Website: apple
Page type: address-validator
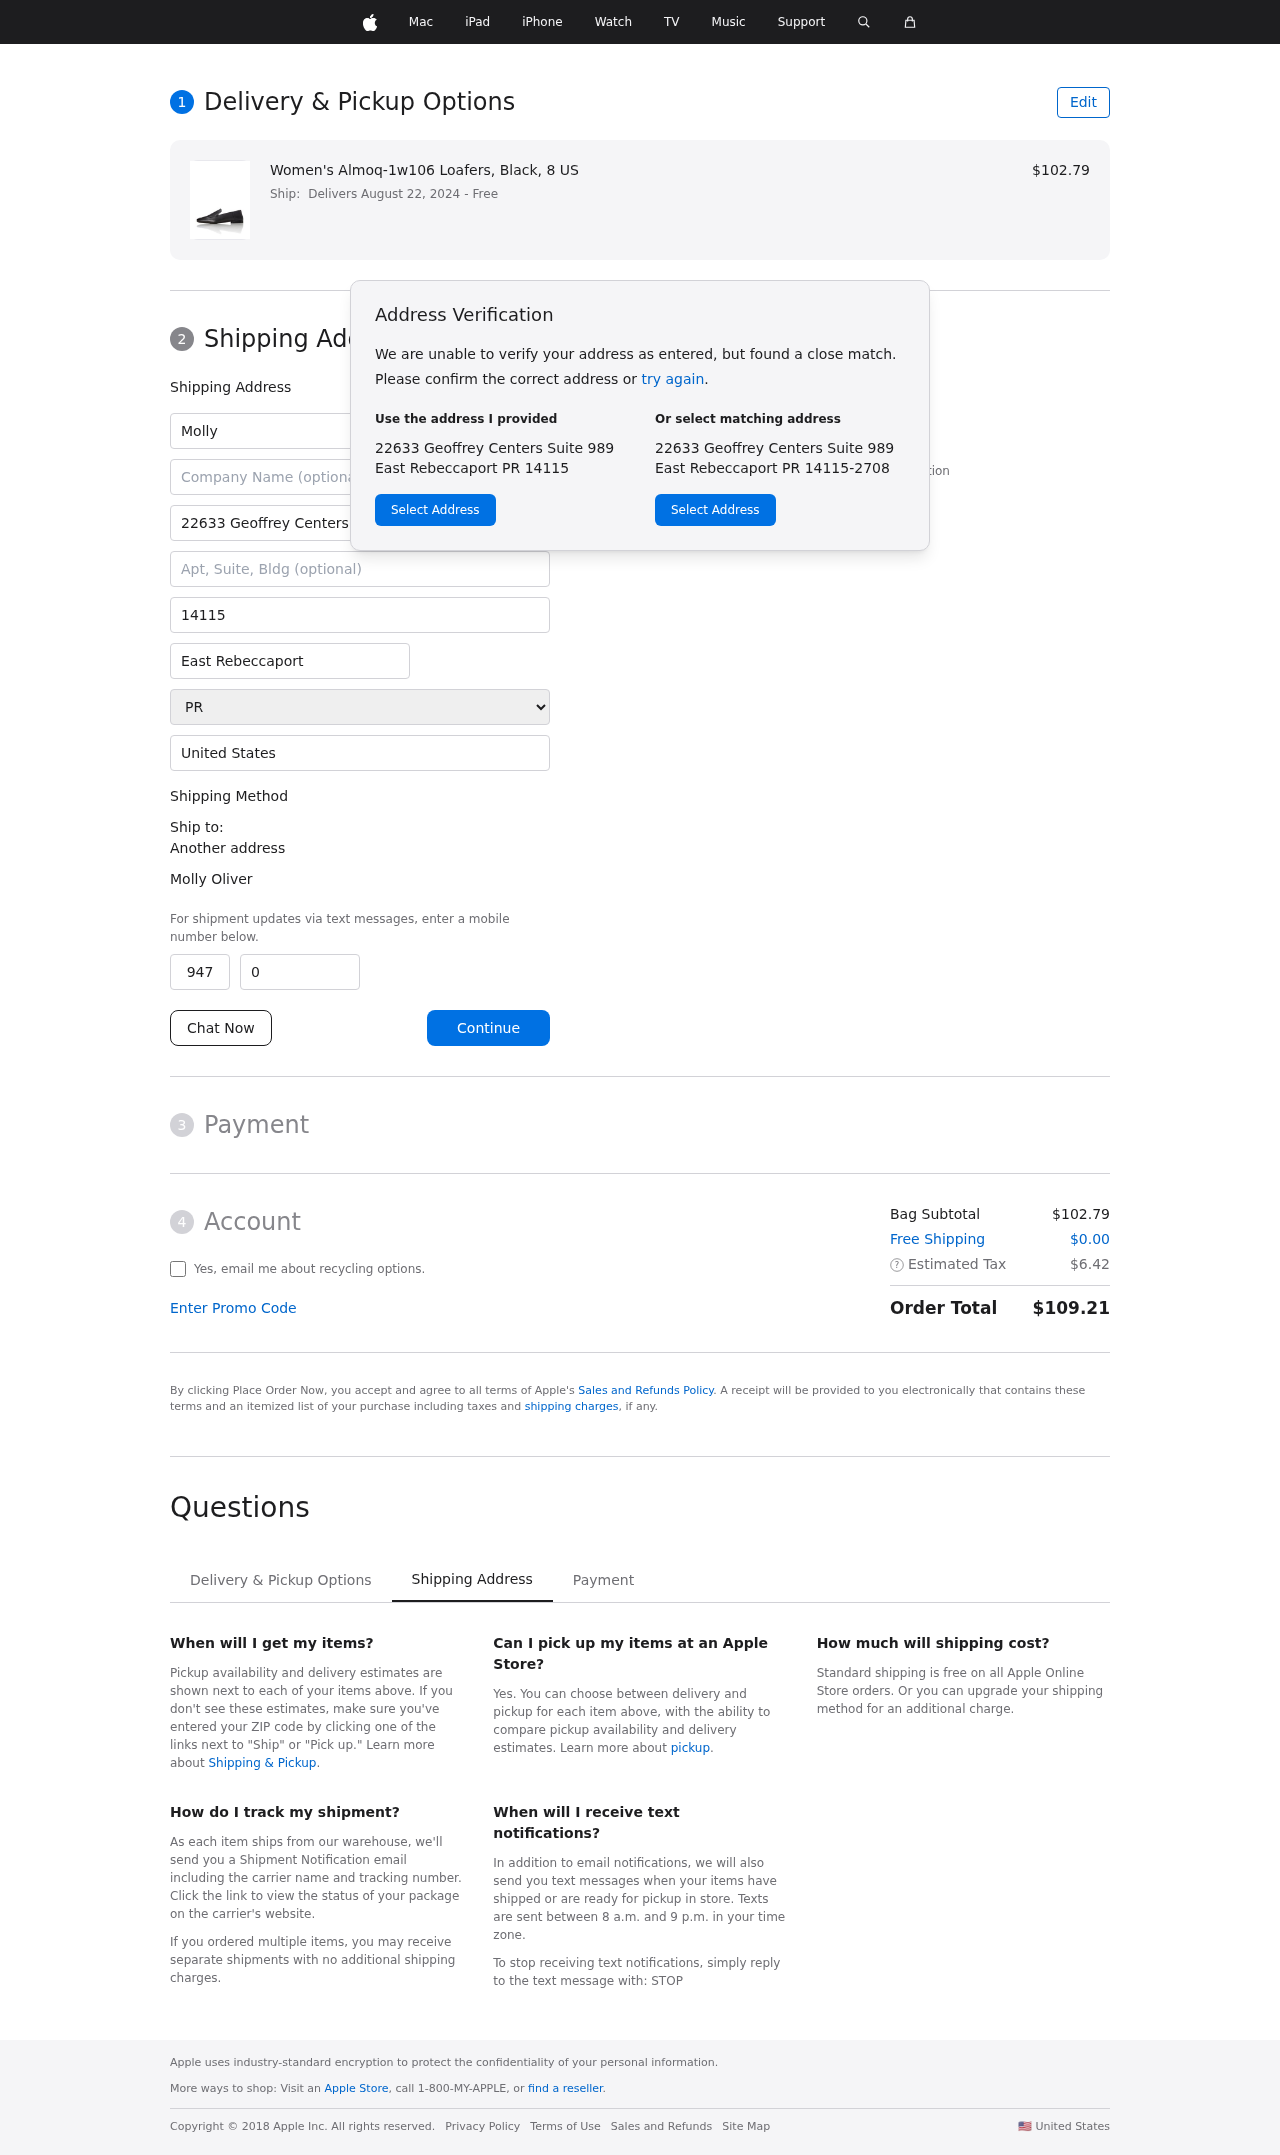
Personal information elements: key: PII_CITY
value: East Rebeccaport
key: PII_COUNTRY
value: United States
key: PII_FIRSTNAME
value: Molly
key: PII_FULLNAME
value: Molly Oliver
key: PII_LASTNAME
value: Oliver
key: PII_PHONE_AREA
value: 947
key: PII_PHONE_SUFFIX
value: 0227
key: PII_POSTCODE
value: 14115
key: PII_STATE
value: PR
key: PII_STREET
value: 22633 Geoffrey Centers Suite 989
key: PII_CITY_STATE_ZIP
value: East Rebeccaport PR 14115
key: PII_STATE_ABBR
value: PR
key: PII_POSTCODE_FULL
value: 14115
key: PII_POSTCODE_NUMERIC
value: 14115
Product elements: key: PRODUCT1_NAME
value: Women's Almoq-1w106 Loafers, Black, 8 US
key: PRODUCT1_PRICE
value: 102.79
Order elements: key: ORDER_DELIVERY_DATE
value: Delivers August 22, 2024
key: ORDER_SUBTOTAL
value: $102.79
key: ORDER_SHIPPING_COST
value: $0.00
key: ORDER_TAX
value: $6.42
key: ORDER_TOTAL
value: $109.21